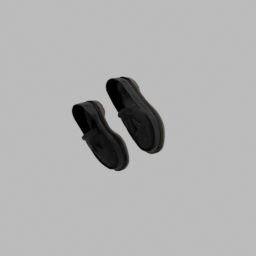
Label: people